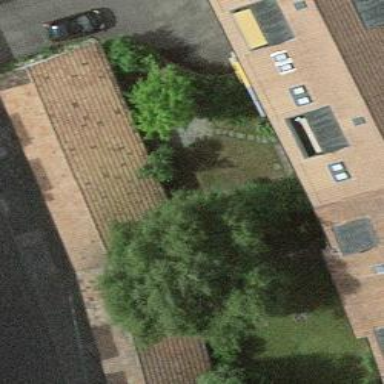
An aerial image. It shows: Garages with gabled roofs.